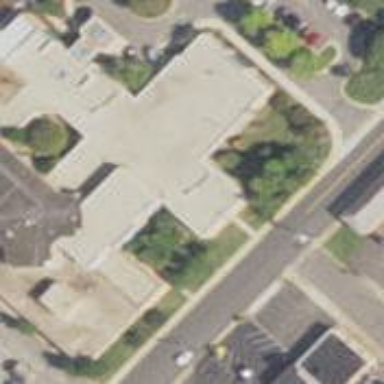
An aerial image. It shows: Healthcare clinic.